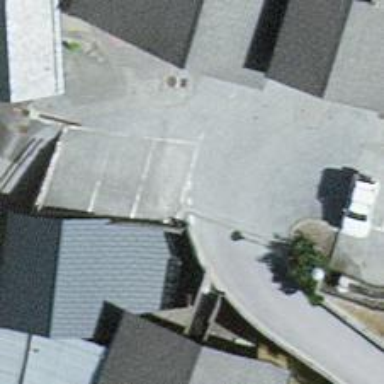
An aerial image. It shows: Parking area.